Interaction volume radius: 5 \u00c5
Interaction volume height: 10 \u00c5
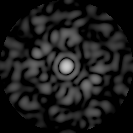
Disorder parameter: 0.8836